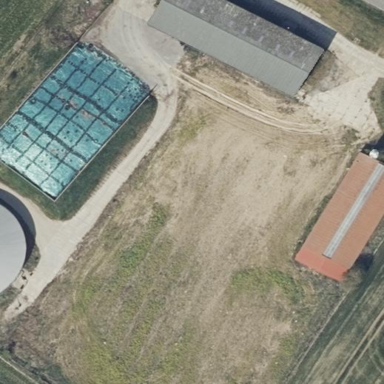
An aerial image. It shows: Farmyard area.